Question: I've been stuck all day on a project I'm working on. All funcitonality is there, I'm just having trouble with the jquery, can someone help me out?
here is a visual of the application:

Pretty simple, when I click "like post" a function is called via ajax to run a update to the count on the database, also the same when I press "Dislike"
My problem is with the JQuery, I can't seem to figure out how to make it so when "Like post" is clicked, it is changed to "Already Liked" and the "Already Disliked" changed to "Dislike"
CSS Classes:
'''
"Like Post" = fa fa-thumbs-up like_btn
"Dislike Post" = fa fa-thumbs-down dislike_btn
"Already Liked" = fa fa-check like_btn
"Already Disliked" = fa fa-check fa-check-dislike dislike_btn"
'''
Here is the current JQuery, I've tried a few different things but nothing seems to be working, any suggestions I greatly appreciate.
'''
$('.fa-thumbs-up').click(function() {
var annid = $(this).attr('id');
update_likes(annid, 'like');
//code goes here
});
$('.fa-thumbs-down').click(function() {
var annid = $(this).attr('id');
update_likes(annid, 'dislike');
//code goes here
});
'''
UPDATED JFIDDLE: <URL>
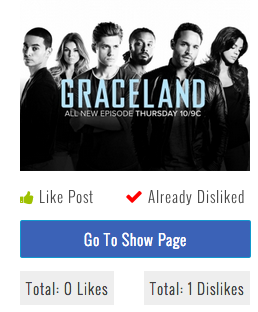
Answer: '''
<article>
<div class="updates-like">
<i class="fa fa-thumbs-up like_btn" id="<? echo $update->annid; ?>">
<span>Like Post </span>
</i>
</div>
<div class="updates-dislike">
<i class="fa fa-thumbs-down dislike_btn" id="<?echo $update->annid;?>">
<span>No Good</span>
</i>
</div>
</article>
'''
'''
$('.like_btn').click(function () {
/*This here runs the update function on the DB.. Not Important
var annid = $(this).attr('id');
update_likes(annid, 'like');*/
//Code here to change "Like Post" to "already Liked" ON CLICK, and to change "already disliked" back to "No Good"
if ( $(this).hasClass('fa-thumbs-up') ) {
$(this).removeClass('fa-thumbs-up')
.addClass('fa-check')
.find('span')
.text('Already Liked');
if ( $('.dislike_btn').hasClass('fa-check fa-check-dislike') ) {
$('.dislike_btn').removeClass('fa-check fa-check-dislike')
.addClass('fa-thumbs-down')
.find('span')
.text('No Good');
}
}
return true;
});
$('.dislike_btn').click(function () {
/*This here runs the update function on the DB.. Not Important
var annid = $(this).attr('id');
update_likes(annid, 'dislike'); */
//Code here to change "No Good" to "already disliked" ON CLICK, and to change "already Liked" back to "No Like Post"
if ( $(this).hasClass('fa-thumbs-down') ) {
$(this).removeClass('fa-thumbs-down')
.addClass('fa-check fa-check-dislike')
.find('span')
.text('Already Disliked');
if ( $('.like_btn').hasClass('fa-check') ) {
$('.like_btn').removeClass('fa-check')
.addClass('fa-thumbs-up')
.find('span')
.text('Like Post');
}
}
return true;
});
'''
Here is the <URL> that should work for what you need. I tried to optimize a little bit your code, but I hope it still works fine.